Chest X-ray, AP view. Patient: 22 years old, sex M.
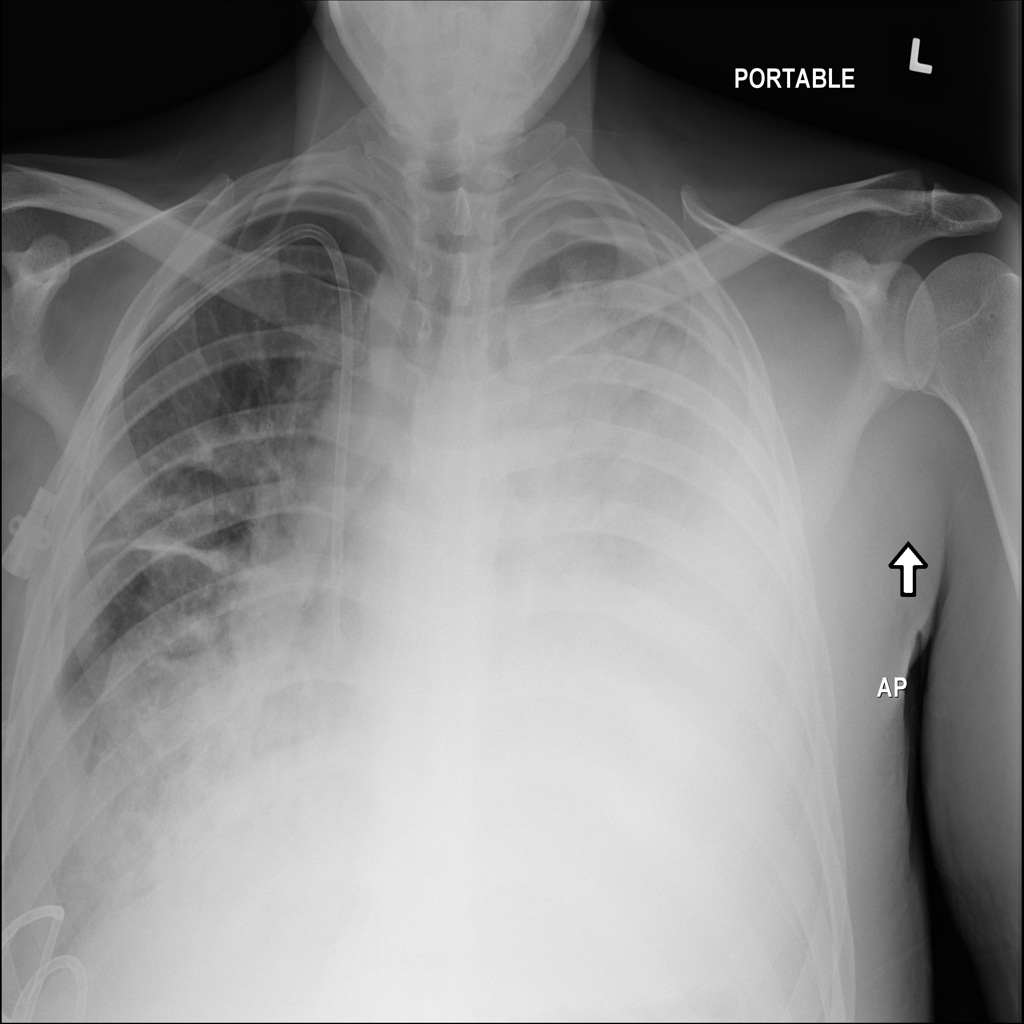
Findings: Pleural_Thickening